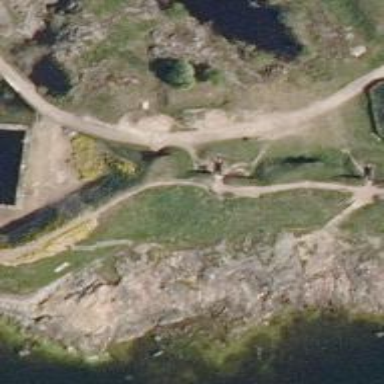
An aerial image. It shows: Attraction site featuring historic military bunker with cannon.